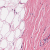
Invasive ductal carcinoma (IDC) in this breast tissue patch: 0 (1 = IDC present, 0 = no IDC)